Aerial crown-view tile of a tropical tree (Barro Colorado Island, Panama), acquired 20250124:
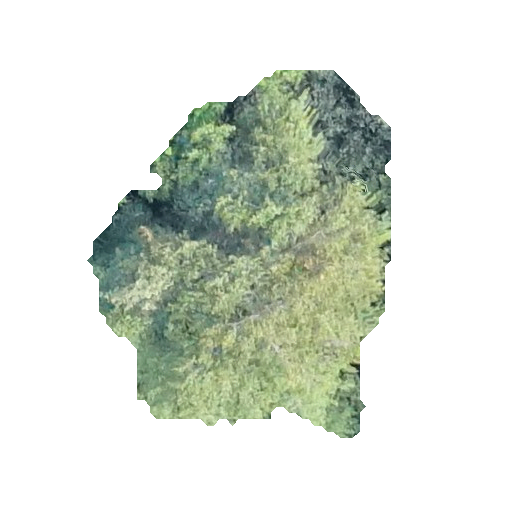
Species: Chrysophyllum cainito
GBIF accepted scientific name: Chrysophyllum cainito
Crown area: 120.262 m²